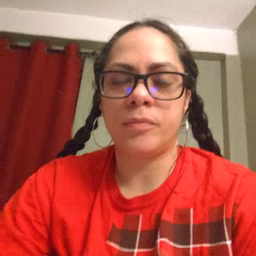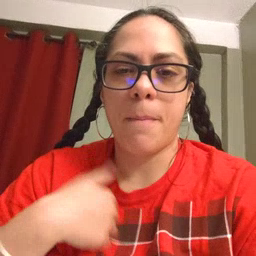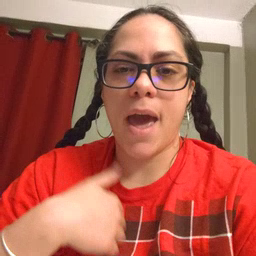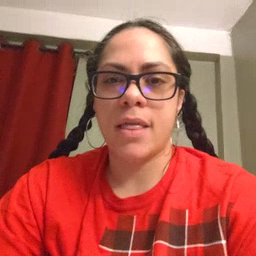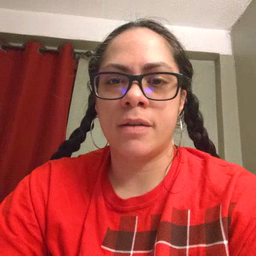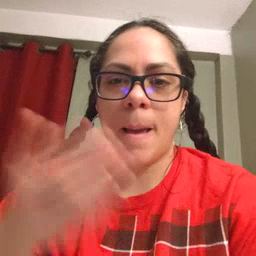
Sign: bath